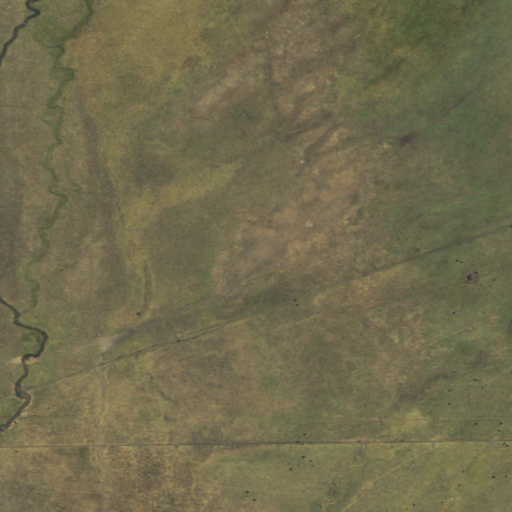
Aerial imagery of plain(s) in Colorado named Tennessee Park containing herbaceous wetlands and woody wetlands